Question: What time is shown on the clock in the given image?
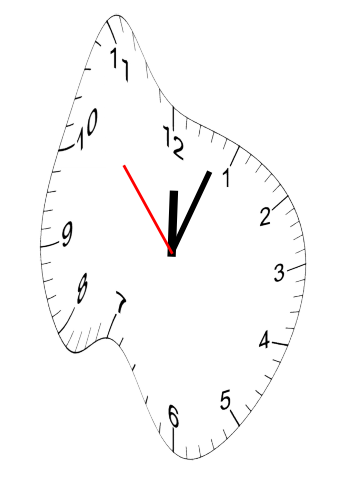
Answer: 12:03:53